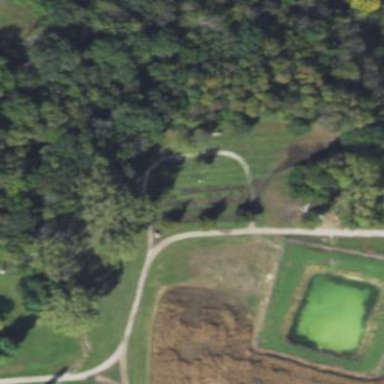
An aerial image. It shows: Cemetery.